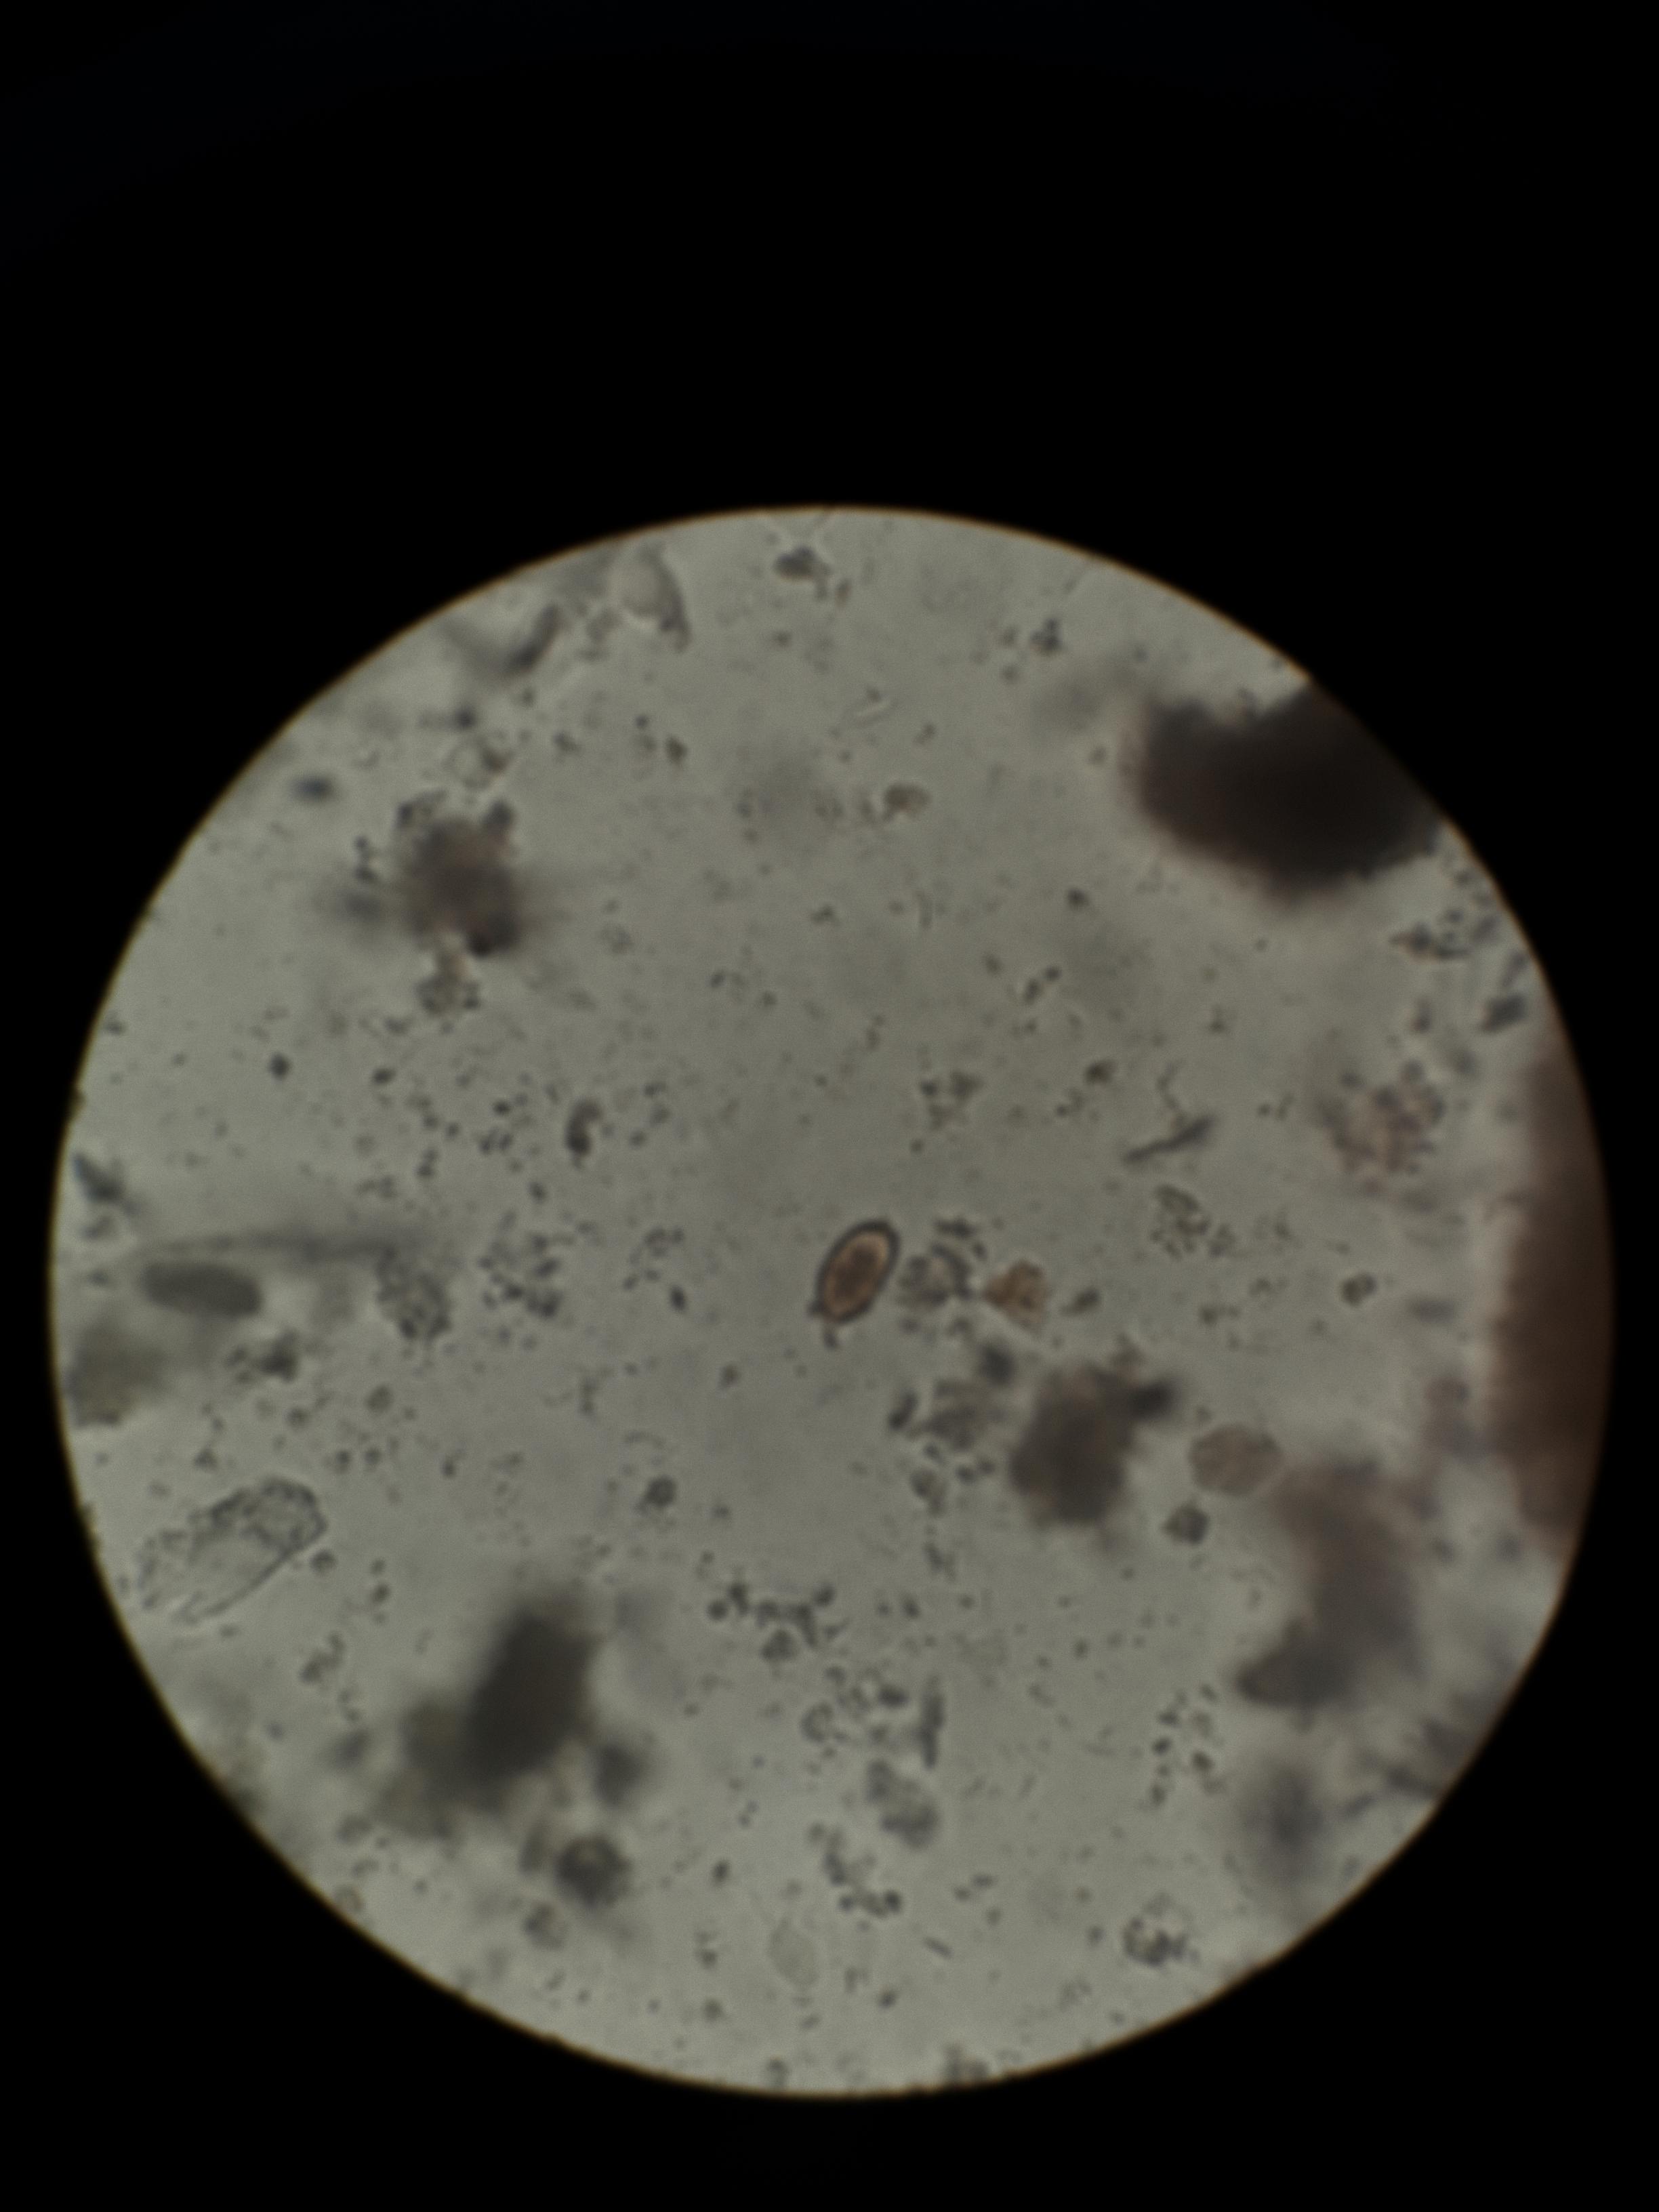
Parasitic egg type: Capillaria philippinensis